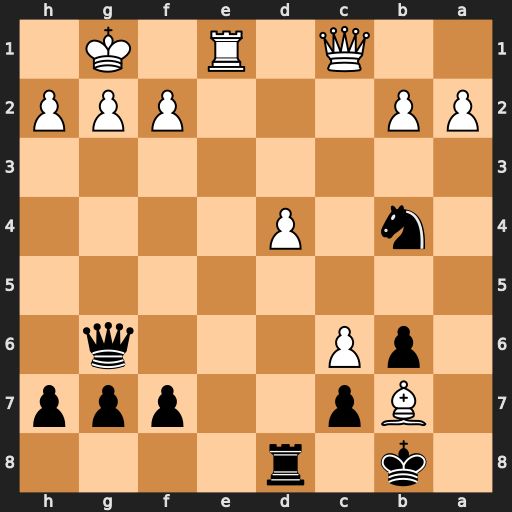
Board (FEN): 1k1r4/1Bp2ppp/1pP3q1/8/1n1P4/8/PP3PPP/2Q1R1K1
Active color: b
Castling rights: -
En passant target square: -
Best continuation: Nd3 Qc3 Nxe1